Question: Running e.g. cv.glmnet on a dataset gives me (by default) 100 different models. Now, if my dataset had missing data, I could do multiple imputation (say 10 imputations) and run cv.glmnet on each of the imputations.
If I disregard the actual coefficient values for each of the models, and just look at the selected features (i.e. sets of column names), some models are submodels of others.
Code like this imitates the results somewhat:
'''
usevars<-paste("var", 1:100, sep="")
mdls<-replicate(1000, {
numVars<-sample.int(length(usevars), 1)
sample(usevars, numVars)
})
names(mdls)<-paste("mdl", 1:1000, sep="")
'''
Now, it's easy enough to get the parent-child relations for submodels in this respect. It is also possible to only include 'direct parenthood' (i.e. if model A is child of B and B is child of C, then don't include the relation between A and C).
Finally, I come to my problem: I've used igraph to plot these models and their (direct) relations. I did not, however, find a layout that could group the nodes based on another variable (in this case the model size): in this setting it seems like a good idea to create this graph holding 'bands' of models with the same model size (number of variables in the model).
What I ended up doing, was more or less calculate the positions of each node myself through a kludge of code (that I'm too embarassed about to be posting here), but I always kept wondering if I simply missed a better / out-of-the-box solution.
My own code resulted in graphs like this one (you can ignore the colours and the labels - just know that the horizontal axis holds the model size):

Suggestions for achieving this sort of graph more elegantly than, well, doing all the hard work myself, are greatly appreciated.
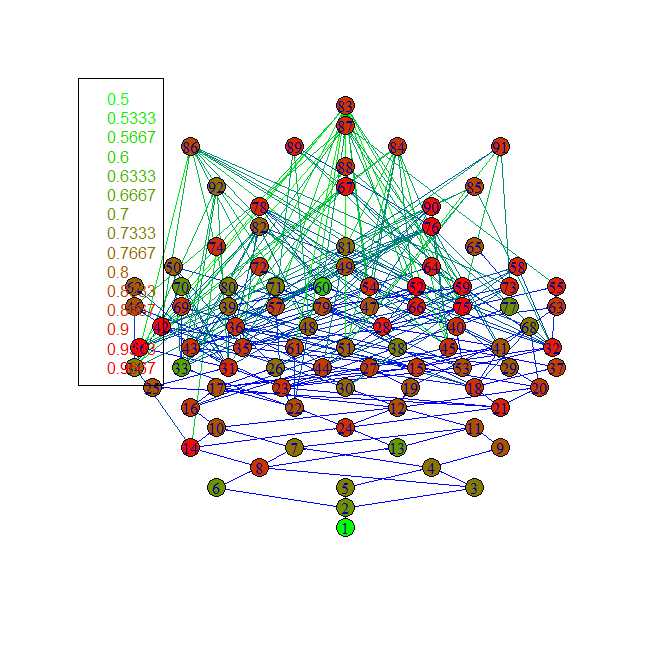
Answer: The Fruchterman-Reingold layout algorithm in the development version of igraph (that is, 0.6, which is not released officially yet, but you can ask Gabor on the <URL> parameters: 'miny' and 'maxy'. They allow you to constrain the Y coordinates of nodes within a range, so you can use this to create layers.
Alternatively, I'm working on an implementation of the Sugiyama layered graph layout method for igraph right now and I will merge it to the development tree in a day or two (if things go well), and then you can try that.